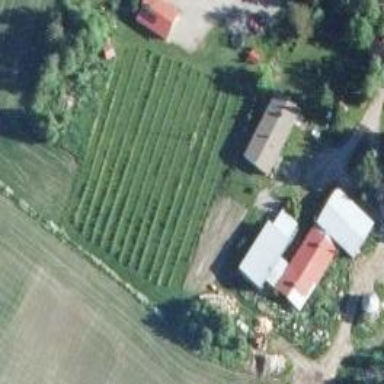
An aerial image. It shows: Orchard.